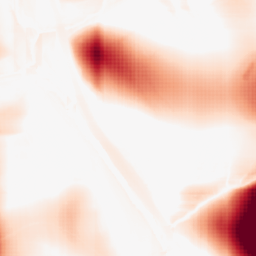
Category: morphological
Decomposition family: rolling_ball
Decomposition parameters: radius: 50
Upsampling method: sinc_blackman
Upsampling parameters: scale: 4
kernel_size: 8
Upsampling scale: 4